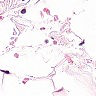
Metastatic tissue present: no